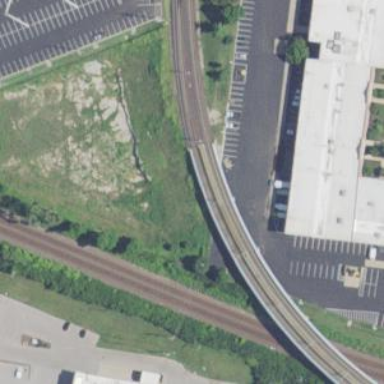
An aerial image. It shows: Bridge for light rail electrified with contact line.